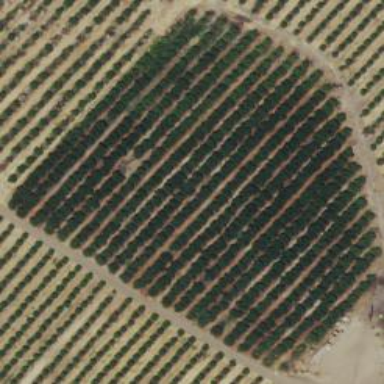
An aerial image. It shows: Orchard.